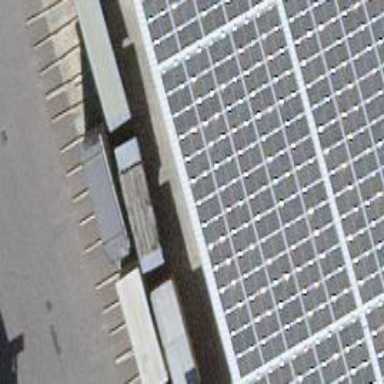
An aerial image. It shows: Solar power generator using photovoltaic panels.